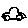
Label: car